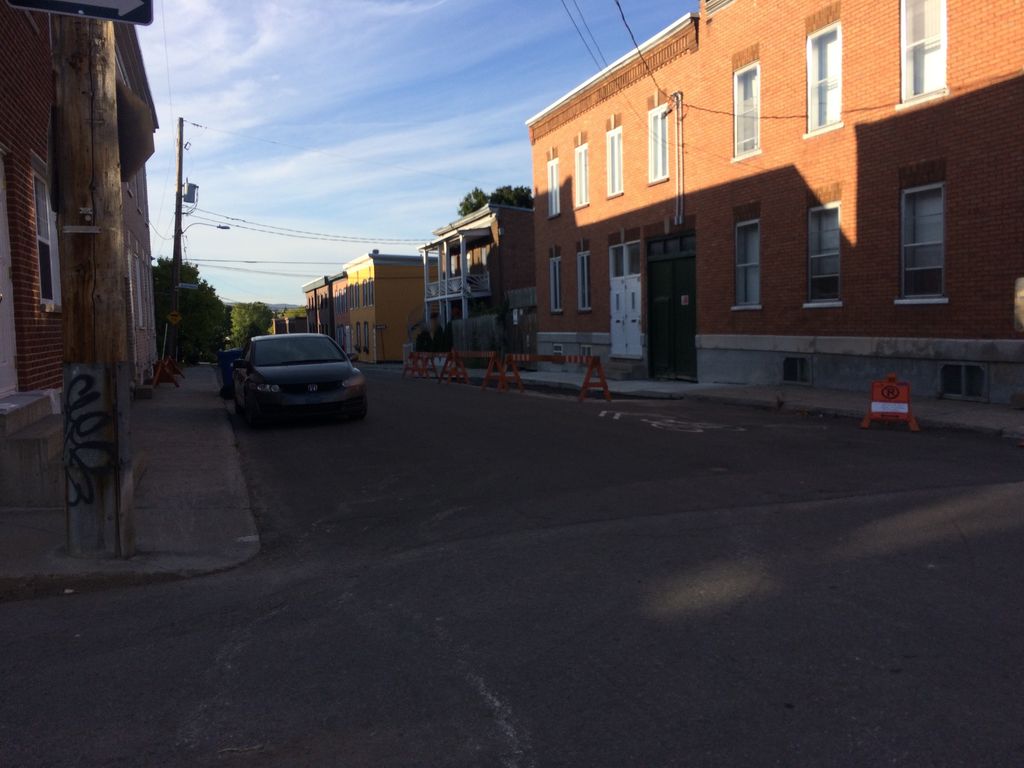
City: quebec_city